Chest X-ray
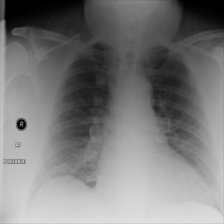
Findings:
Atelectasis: negative
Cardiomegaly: negative
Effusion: negative
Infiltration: negative
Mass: negative
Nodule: negative
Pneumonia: negative
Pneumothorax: negative
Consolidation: negative
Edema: negative
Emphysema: negative
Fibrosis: negative
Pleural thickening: negative
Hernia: negative